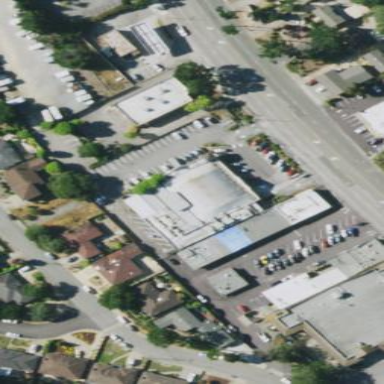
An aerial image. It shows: Retail building housing supermarket.